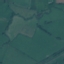
Land use / land cover: Pasture